Question: I'm getting a so called 'StandardError' when I run rake db:migrate. I ran this command:
'''
rake db:migrate
'''
And got this 'StandardError' in a Mac Terminal

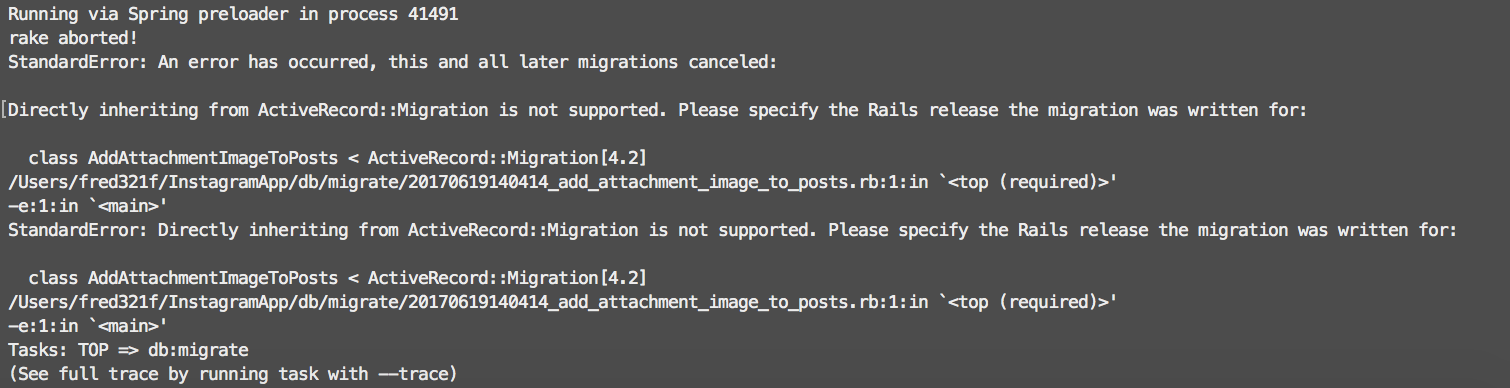
Answer: Go through all your migration files in 'db/migrate' and change this line:
'''
class XYZ < ActiveRecord::Migration
'''
to look like this instead:
'''
class XYZ < ActiveRecord::Migration[5.0]
'''
---
I'm assuming you're working with an old / poorly maintained app. If you're generating migrations yourself and they're not automatically including '[5.0]' at the end, then you should probably open a second question to figure that part out.